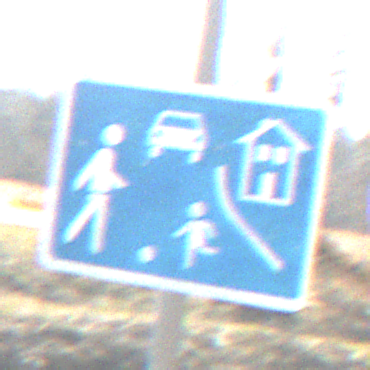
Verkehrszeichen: BeginnVerkehrsberuhigterBereich
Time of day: MorningAfternoon
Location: Outdoor (Suburban)
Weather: PartlyCloudy
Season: NotSpecified
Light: Natural